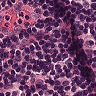
Metastatic tissue present: no